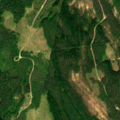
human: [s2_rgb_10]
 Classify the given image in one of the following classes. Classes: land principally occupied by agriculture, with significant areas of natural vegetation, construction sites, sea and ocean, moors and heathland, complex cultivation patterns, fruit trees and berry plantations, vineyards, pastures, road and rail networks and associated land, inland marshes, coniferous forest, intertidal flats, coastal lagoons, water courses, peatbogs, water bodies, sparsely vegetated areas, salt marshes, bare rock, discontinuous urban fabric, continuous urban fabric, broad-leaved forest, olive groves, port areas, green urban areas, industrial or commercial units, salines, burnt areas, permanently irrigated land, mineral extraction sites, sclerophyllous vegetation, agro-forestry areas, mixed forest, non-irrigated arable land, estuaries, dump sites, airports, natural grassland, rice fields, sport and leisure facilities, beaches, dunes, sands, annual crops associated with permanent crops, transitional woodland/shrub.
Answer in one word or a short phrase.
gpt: coniferous forest, mixed forest, transitional woodland/shrub